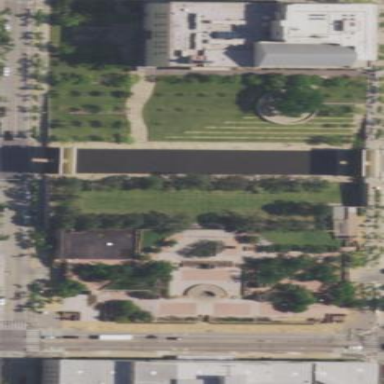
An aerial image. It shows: Park with memorial located within national park boundary.